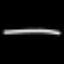
Label: line